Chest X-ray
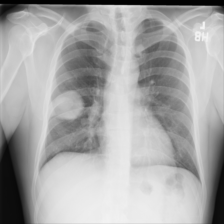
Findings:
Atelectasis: negative
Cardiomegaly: negative
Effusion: negative
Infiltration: positive
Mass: positive
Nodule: negative
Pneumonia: negative
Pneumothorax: negative
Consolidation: negative
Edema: negative
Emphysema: negative
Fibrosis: negative
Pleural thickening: negative
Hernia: negative